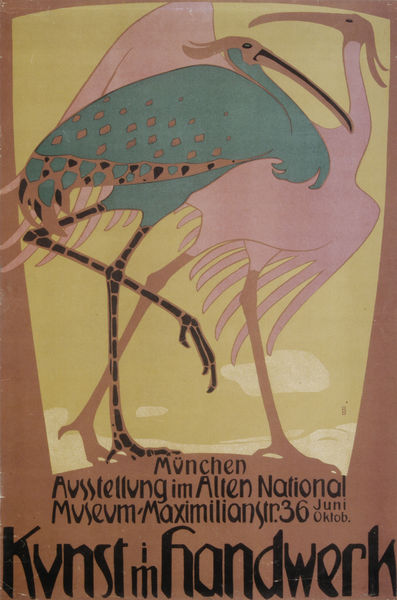
Titel: Plakat für die erste Ausstellung "Kunst im Handwerk" 1901, sogen. "Reiherplakat"
Künstler: Bruno Paul
Standort: München
Institution: Stadtmuseum
Schlagwörter: himmel, vogel, wolken, gelb, grün, braun, schwarz, wolke, federn, vögel, rosa, beine, bein, schnabel, grafik, jugendstil, münchen, druck, text, plakat, flamingo, reiher, schnäbel, kunst, ausstellung, ausstellungsplakat, poster, handwerk, museum, art deco, art deko, beinbraun, flamingos, kunst im handwerk